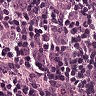
Metastatic tissue present: yes